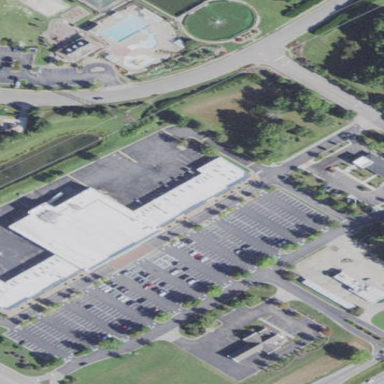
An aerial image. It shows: Retail area.